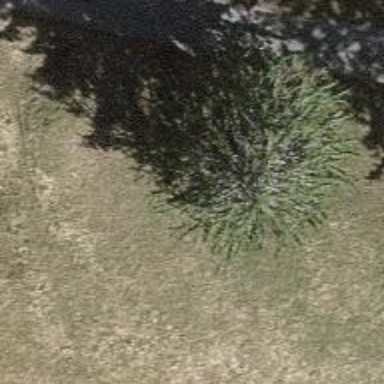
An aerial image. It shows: Single tag "natural: tree."